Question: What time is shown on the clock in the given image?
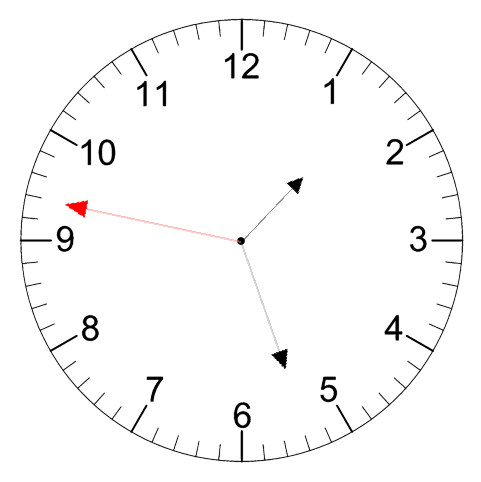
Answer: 01:26:47